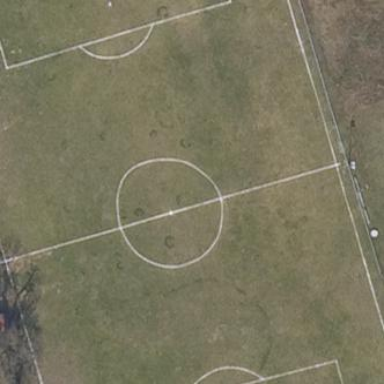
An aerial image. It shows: Soccer pitch for outdoor sports and leisure activities.